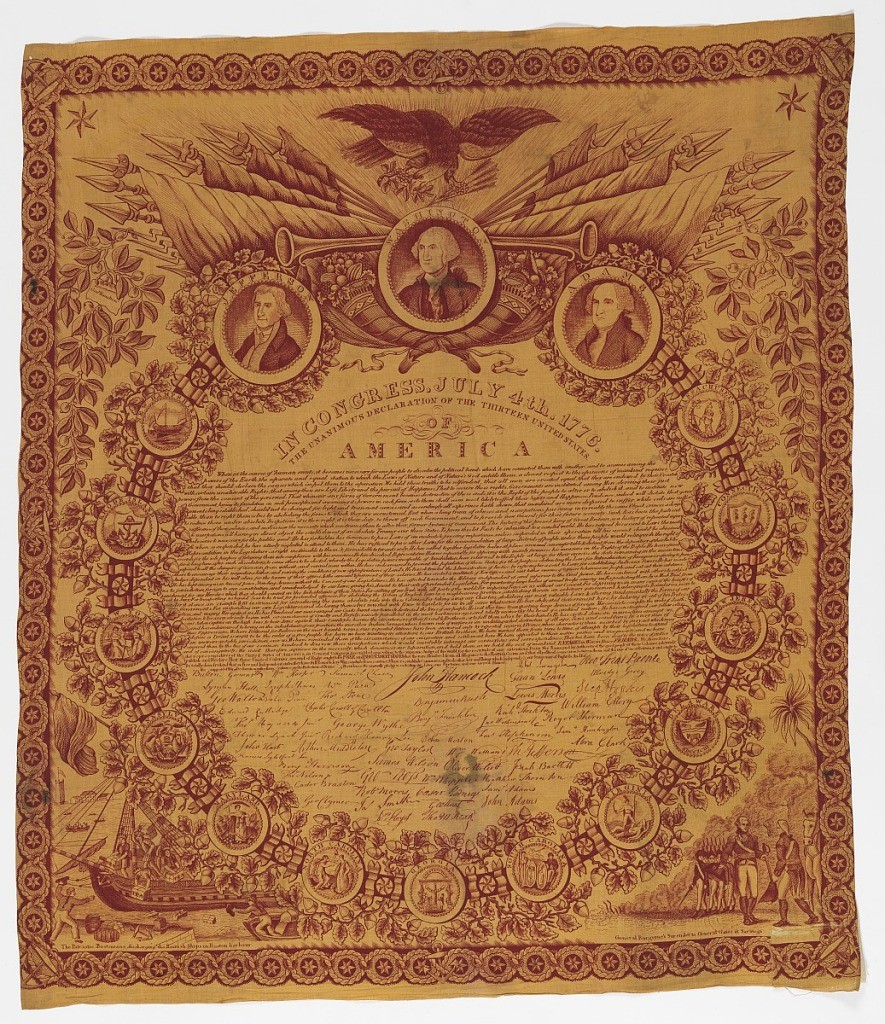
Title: Declaration of Independence
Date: ca. 1778
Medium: cotton Technique: copperplate printed on plain weave
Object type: Bandana
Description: Commemorative bandana of the Declaration of Independence with signatures and surrounded by seals of the thirteen states and portraits of Washington, Jefferson and Adams printed in deep red on yellow. In the lower corners are scenes of the Boston Tea Party and General Burgoyne's surrender to General Gates at Saratoga.